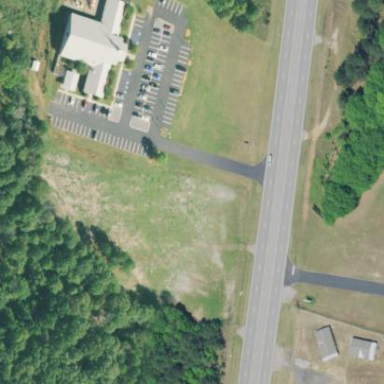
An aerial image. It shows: Parking area.